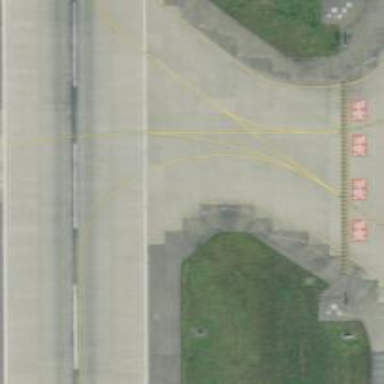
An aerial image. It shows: Image of taxiway at airport.